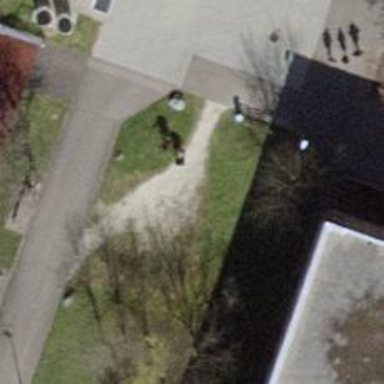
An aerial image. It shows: Picnic table located in leisure land area.